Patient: sex F, age 58
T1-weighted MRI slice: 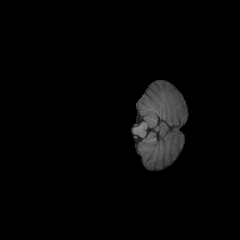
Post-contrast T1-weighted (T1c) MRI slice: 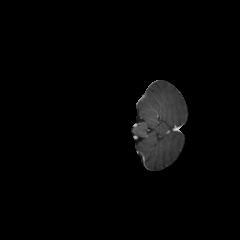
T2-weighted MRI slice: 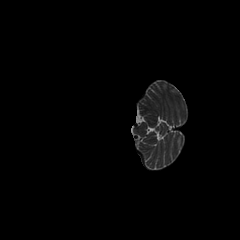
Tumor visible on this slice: no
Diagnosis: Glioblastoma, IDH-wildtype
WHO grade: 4